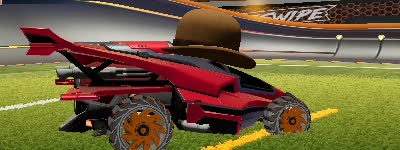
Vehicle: aftershock